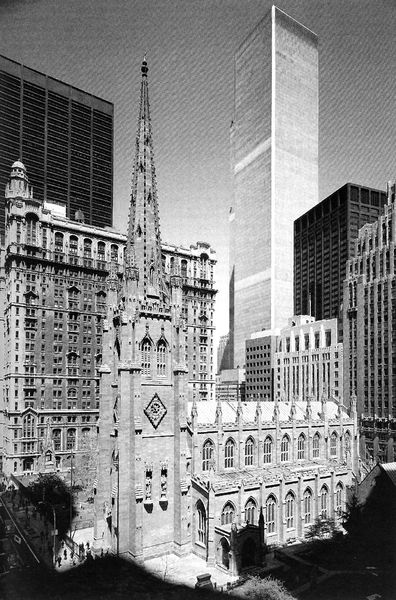
Titel: Trinity Church in New York
Künstler: Richard Upjohn
Standort: New York, Trinity Church (Amerika - USA - New York)
Schlagwörter: baum, schatten, menschen, stadt, fenster, glas, licht, schwarz, straße, dach, gebäude, haus, architektur, spitze, stein, kirche, turm, turmspitze, fassade, amerika, spitz, foto, fotografie, erker, höhe, beton, schwarz-weiß, langhaus, wappen, mittelschiff, seitenschiff, sakral, neugotik, hochhaus, hochhäuser, keltisch, wolkenkratzer, skurril, new york, beeindruckend, neugoitik, ground zero